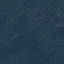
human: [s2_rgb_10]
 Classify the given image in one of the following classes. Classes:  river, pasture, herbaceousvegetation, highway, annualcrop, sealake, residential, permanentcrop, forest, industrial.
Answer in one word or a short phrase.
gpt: Forest